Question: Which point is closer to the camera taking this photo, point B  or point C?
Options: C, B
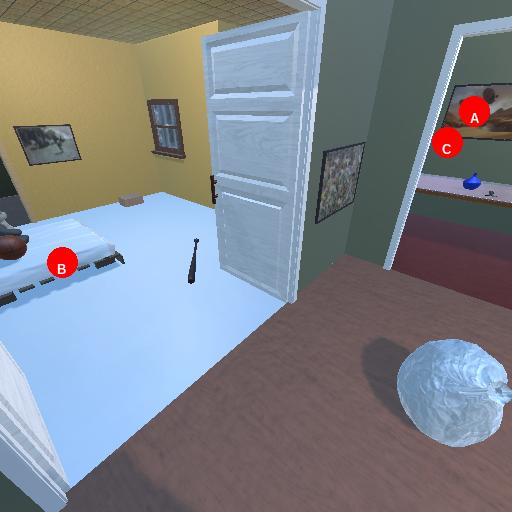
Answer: C